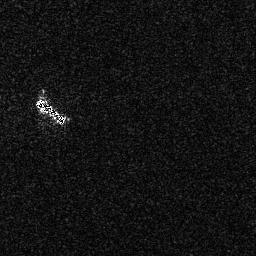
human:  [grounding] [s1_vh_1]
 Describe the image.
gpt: In the satellite image, there is  <ref>1 medium ship </ref> <box>[[13, 37, 25, 48, 0]]</box> located at left.